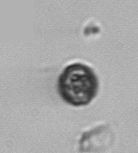
Label: Dinophyceae